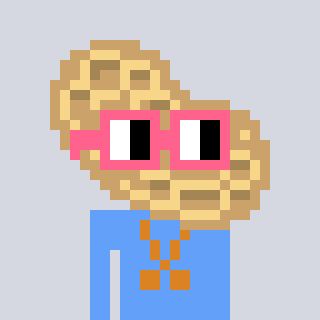
a pixel art character with square pink glasses, a peanut-shaped head and a blue-colored body on a cool background